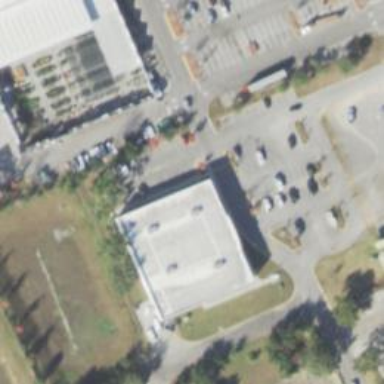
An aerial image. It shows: Parking space.